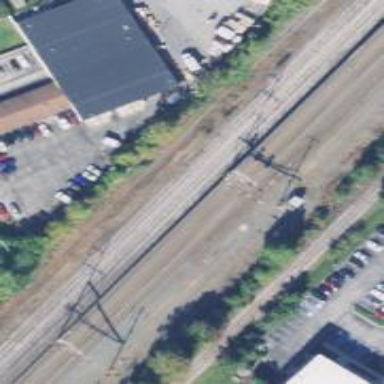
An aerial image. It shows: Railway signal.